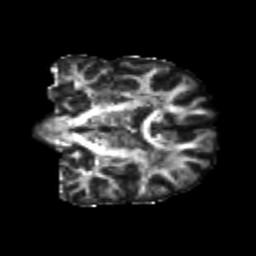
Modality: FA
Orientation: coronal
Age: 24
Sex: male
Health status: healthy
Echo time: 0.074 s